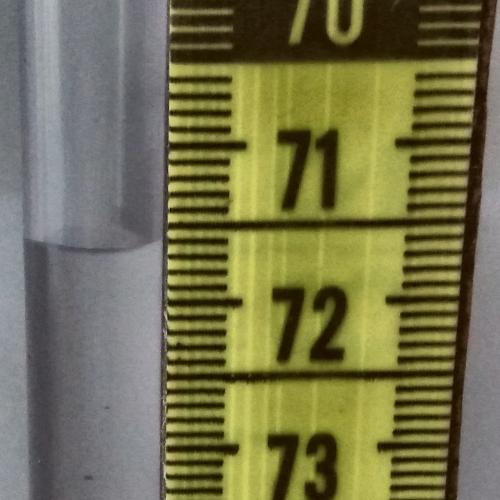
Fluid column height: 71.6 cm